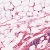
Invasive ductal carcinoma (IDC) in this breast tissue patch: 0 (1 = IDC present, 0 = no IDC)